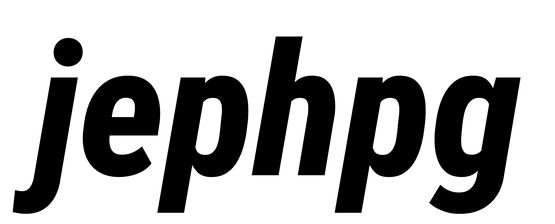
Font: Roboto-Italic_Condensed_ExtraBold_Italic